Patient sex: M
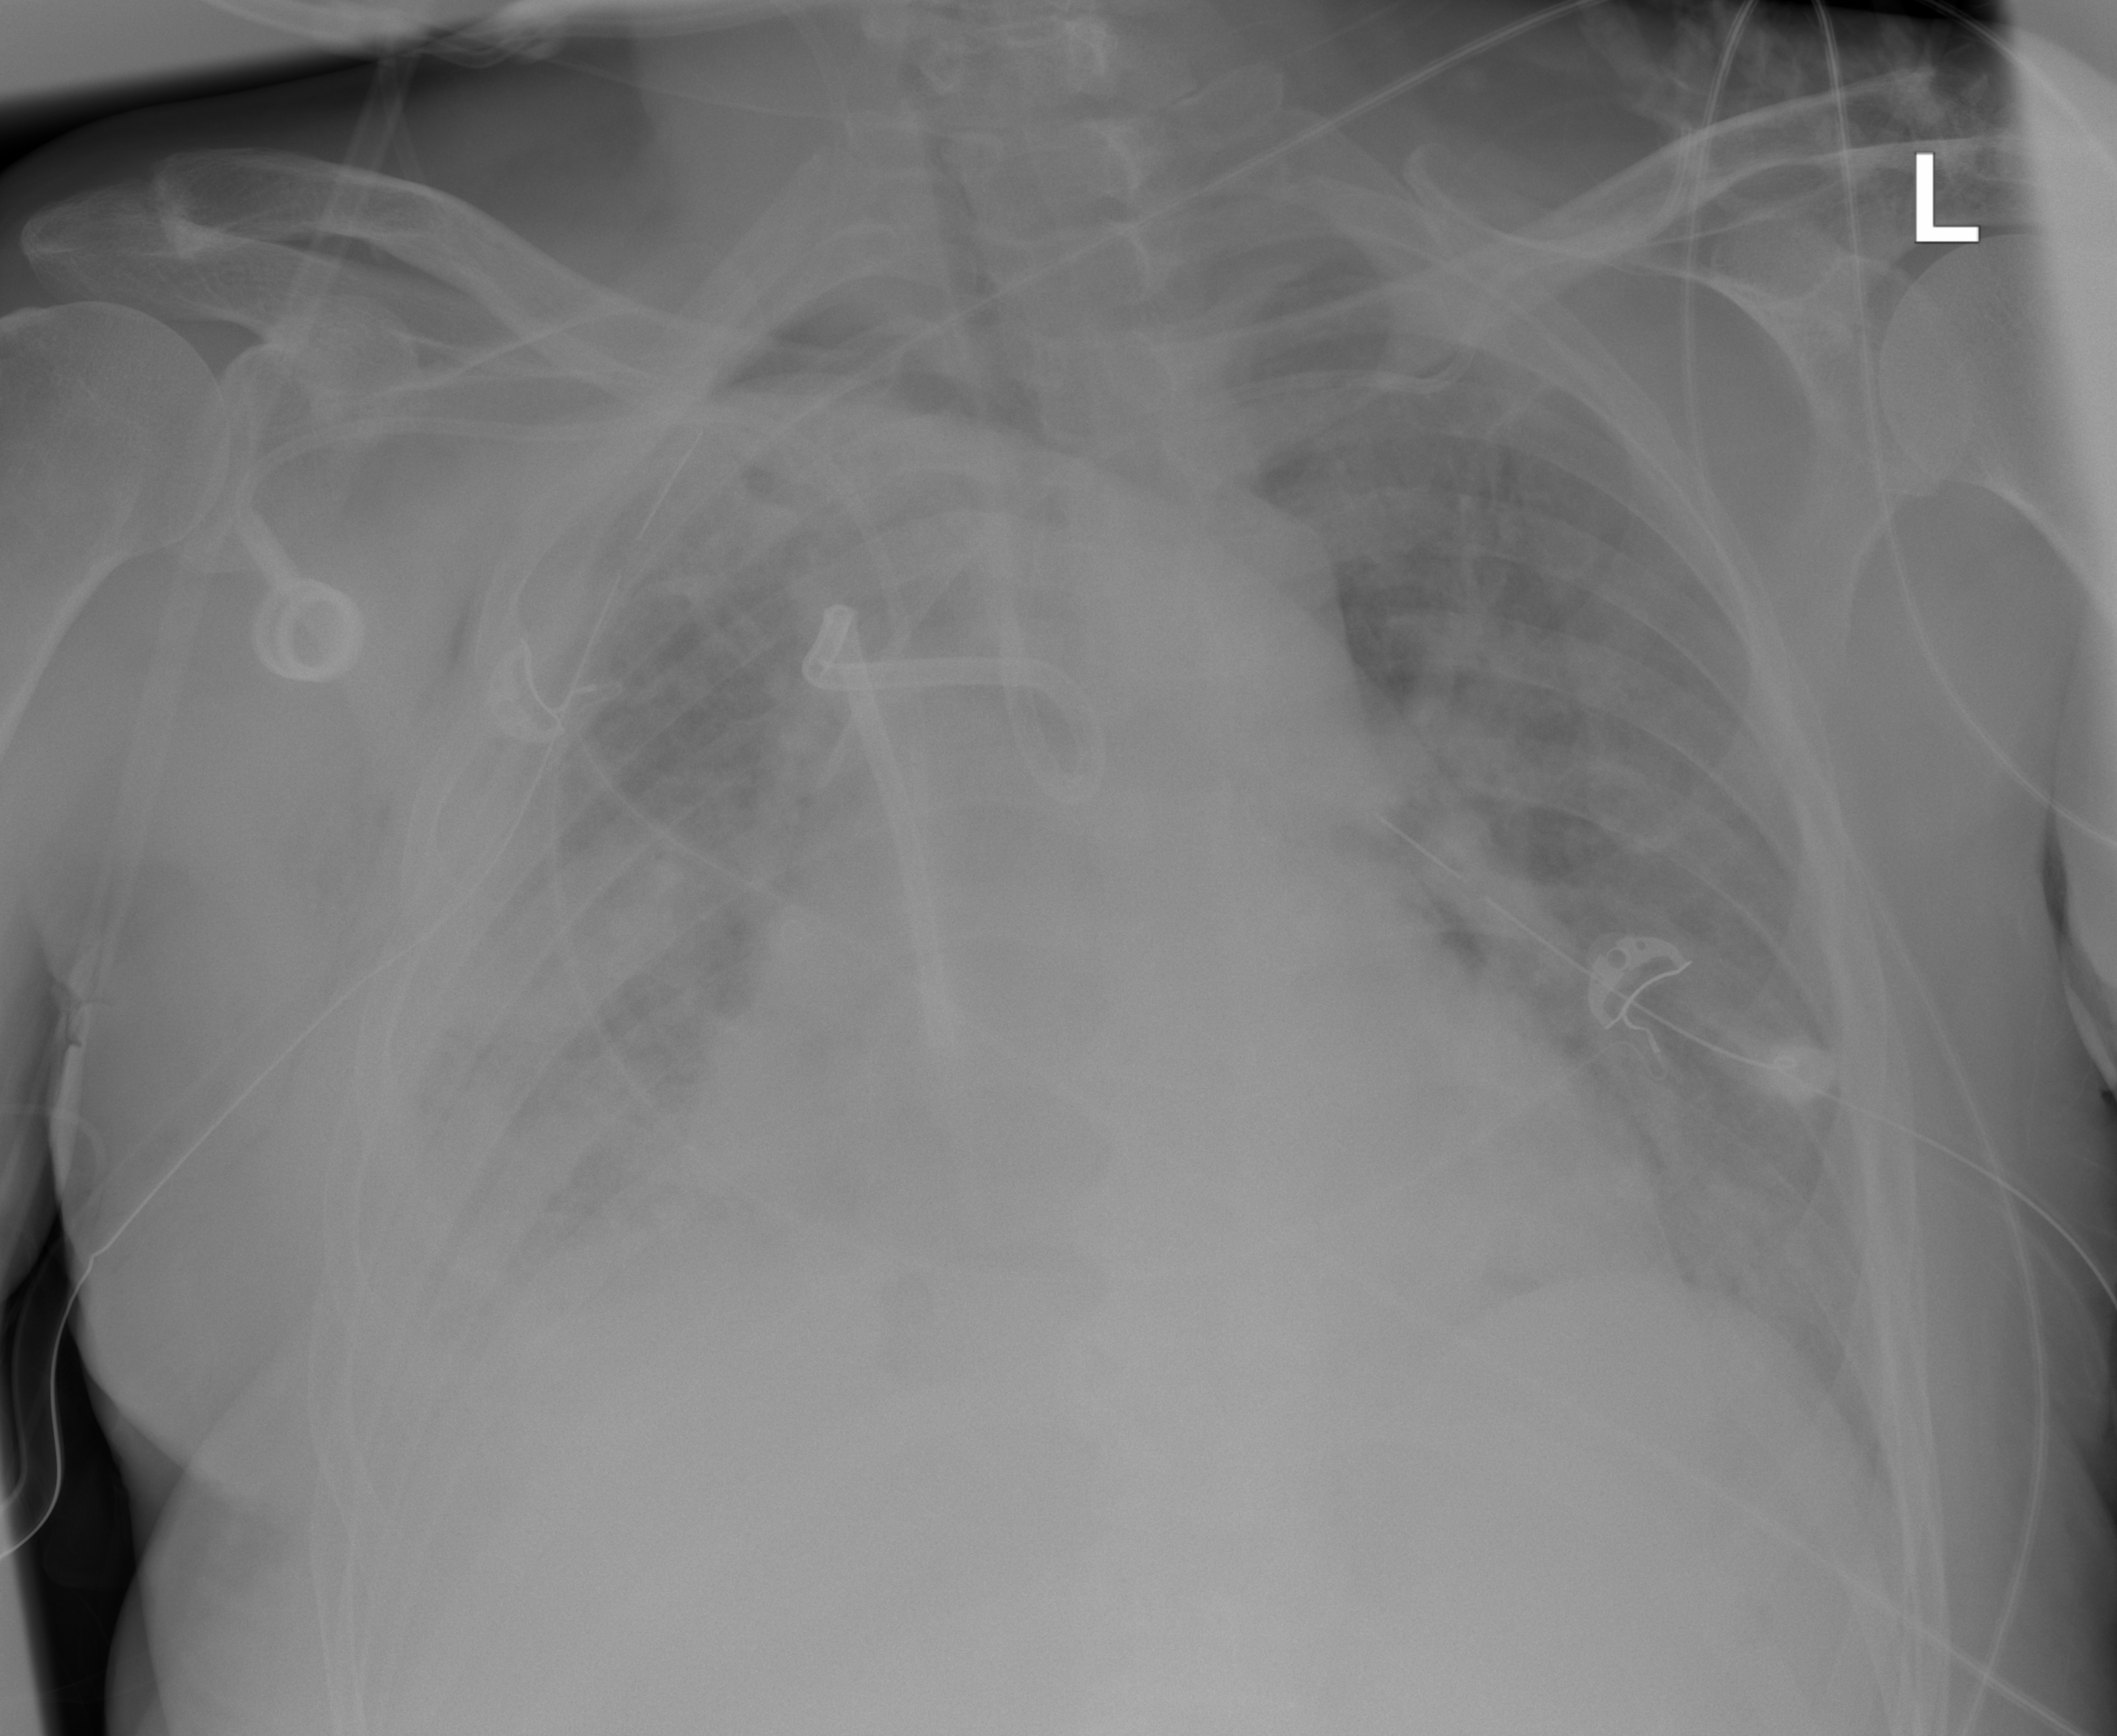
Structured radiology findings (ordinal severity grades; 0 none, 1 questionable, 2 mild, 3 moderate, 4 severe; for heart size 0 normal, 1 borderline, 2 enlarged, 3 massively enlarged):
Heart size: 2
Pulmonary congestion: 2
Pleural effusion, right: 2
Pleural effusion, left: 0
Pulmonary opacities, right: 1
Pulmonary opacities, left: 0
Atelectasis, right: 2
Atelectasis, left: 2